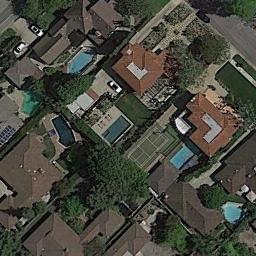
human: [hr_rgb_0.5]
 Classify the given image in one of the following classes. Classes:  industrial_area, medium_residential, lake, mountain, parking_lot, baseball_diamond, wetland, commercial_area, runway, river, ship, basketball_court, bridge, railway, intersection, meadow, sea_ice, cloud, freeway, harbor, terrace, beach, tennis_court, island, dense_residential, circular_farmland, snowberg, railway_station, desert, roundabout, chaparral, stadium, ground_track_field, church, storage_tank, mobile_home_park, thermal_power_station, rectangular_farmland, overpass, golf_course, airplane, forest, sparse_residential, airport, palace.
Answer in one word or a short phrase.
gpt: tennis_court